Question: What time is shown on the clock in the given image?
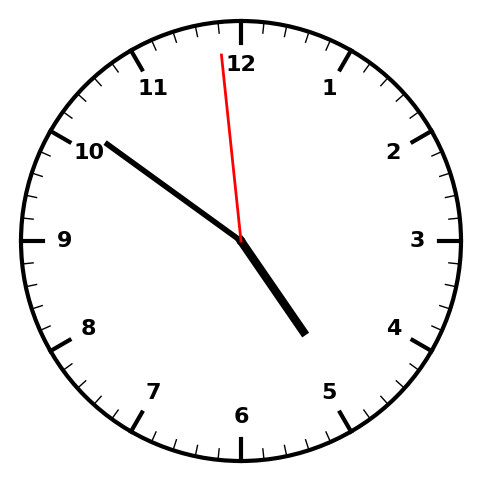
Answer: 04:50:59